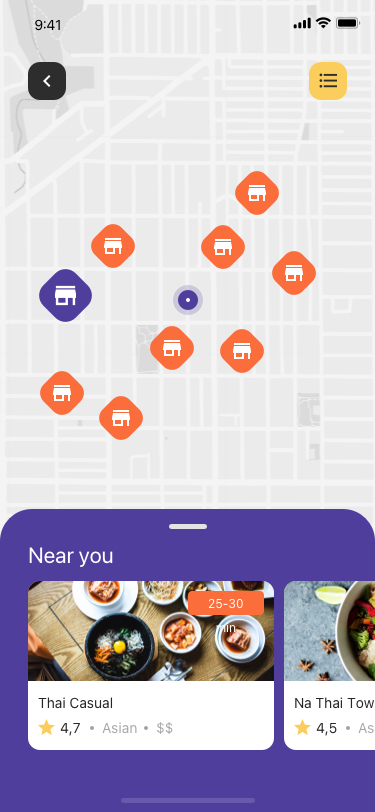
Text in this UI design:
Near you